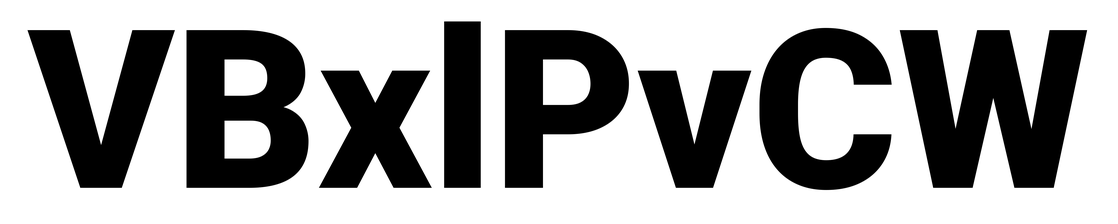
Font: Roboto_Black